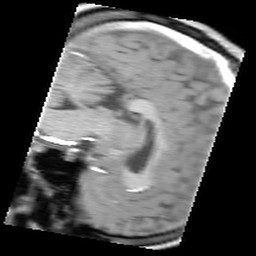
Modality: FLASH
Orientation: sagittal
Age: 19
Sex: male
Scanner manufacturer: siemens
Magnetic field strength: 3 T
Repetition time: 0.245 s
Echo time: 0.0026 s